Interaction volume radius: 10 \u00c5
Interaction volume height: 15 \u00c5
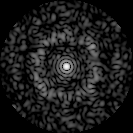
Disorder parameter: 0.7677